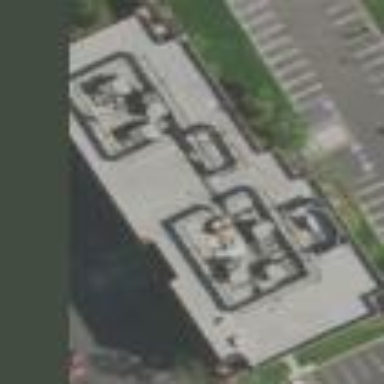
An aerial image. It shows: Commercial building.